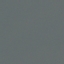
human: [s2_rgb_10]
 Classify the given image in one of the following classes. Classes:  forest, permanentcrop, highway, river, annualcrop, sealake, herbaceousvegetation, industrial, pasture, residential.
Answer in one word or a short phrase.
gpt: SeaLake